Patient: sex F, age 64
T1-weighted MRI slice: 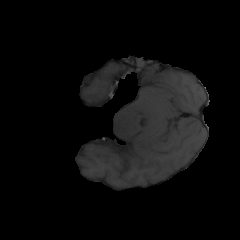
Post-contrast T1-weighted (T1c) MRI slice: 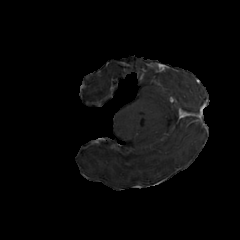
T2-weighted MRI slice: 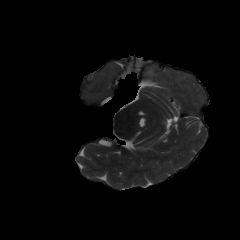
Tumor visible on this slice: yes
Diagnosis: Glioblastoma, IDH-wildtype
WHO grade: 4